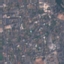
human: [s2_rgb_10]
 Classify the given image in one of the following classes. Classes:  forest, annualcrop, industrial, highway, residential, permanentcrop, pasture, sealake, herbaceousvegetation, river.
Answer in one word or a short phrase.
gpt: Residential